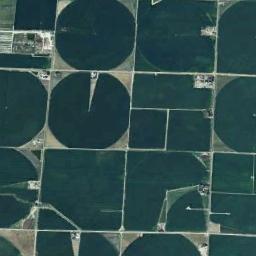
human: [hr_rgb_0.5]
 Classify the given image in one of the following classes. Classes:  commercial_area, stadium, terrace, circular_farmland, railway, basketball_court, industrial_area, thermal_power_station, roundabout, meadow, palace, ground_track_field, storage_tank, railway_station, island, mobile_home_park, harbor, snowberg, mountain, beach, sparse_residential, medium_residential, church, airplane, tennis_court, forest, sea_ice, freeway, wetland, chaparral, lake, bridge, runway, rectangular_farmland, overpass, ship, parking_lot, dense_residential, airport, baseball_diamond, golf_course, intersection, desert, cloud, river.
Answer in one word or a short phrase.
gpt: circular_farmland